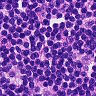
Metastatic tissue present: no